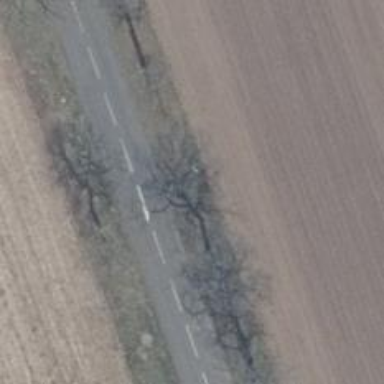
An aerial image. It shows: Row of trees in natural setting.